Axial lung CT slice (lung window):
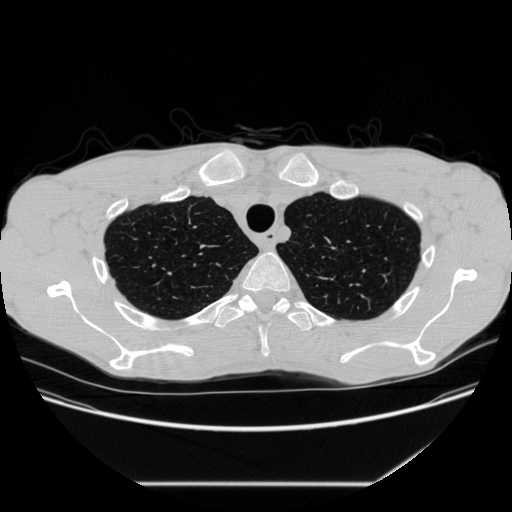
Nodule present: no